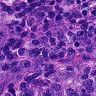
Metastatic tissue present: yes